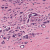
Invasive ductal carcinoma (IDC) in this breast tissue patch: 0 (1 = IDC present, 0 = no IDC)